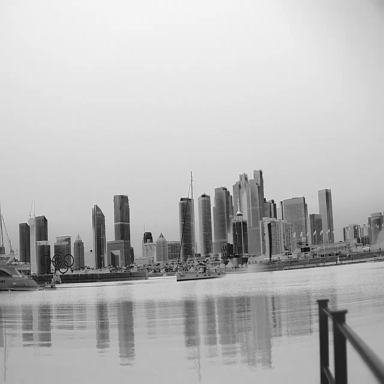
There is a sailboat in the infrared image.